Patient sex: F
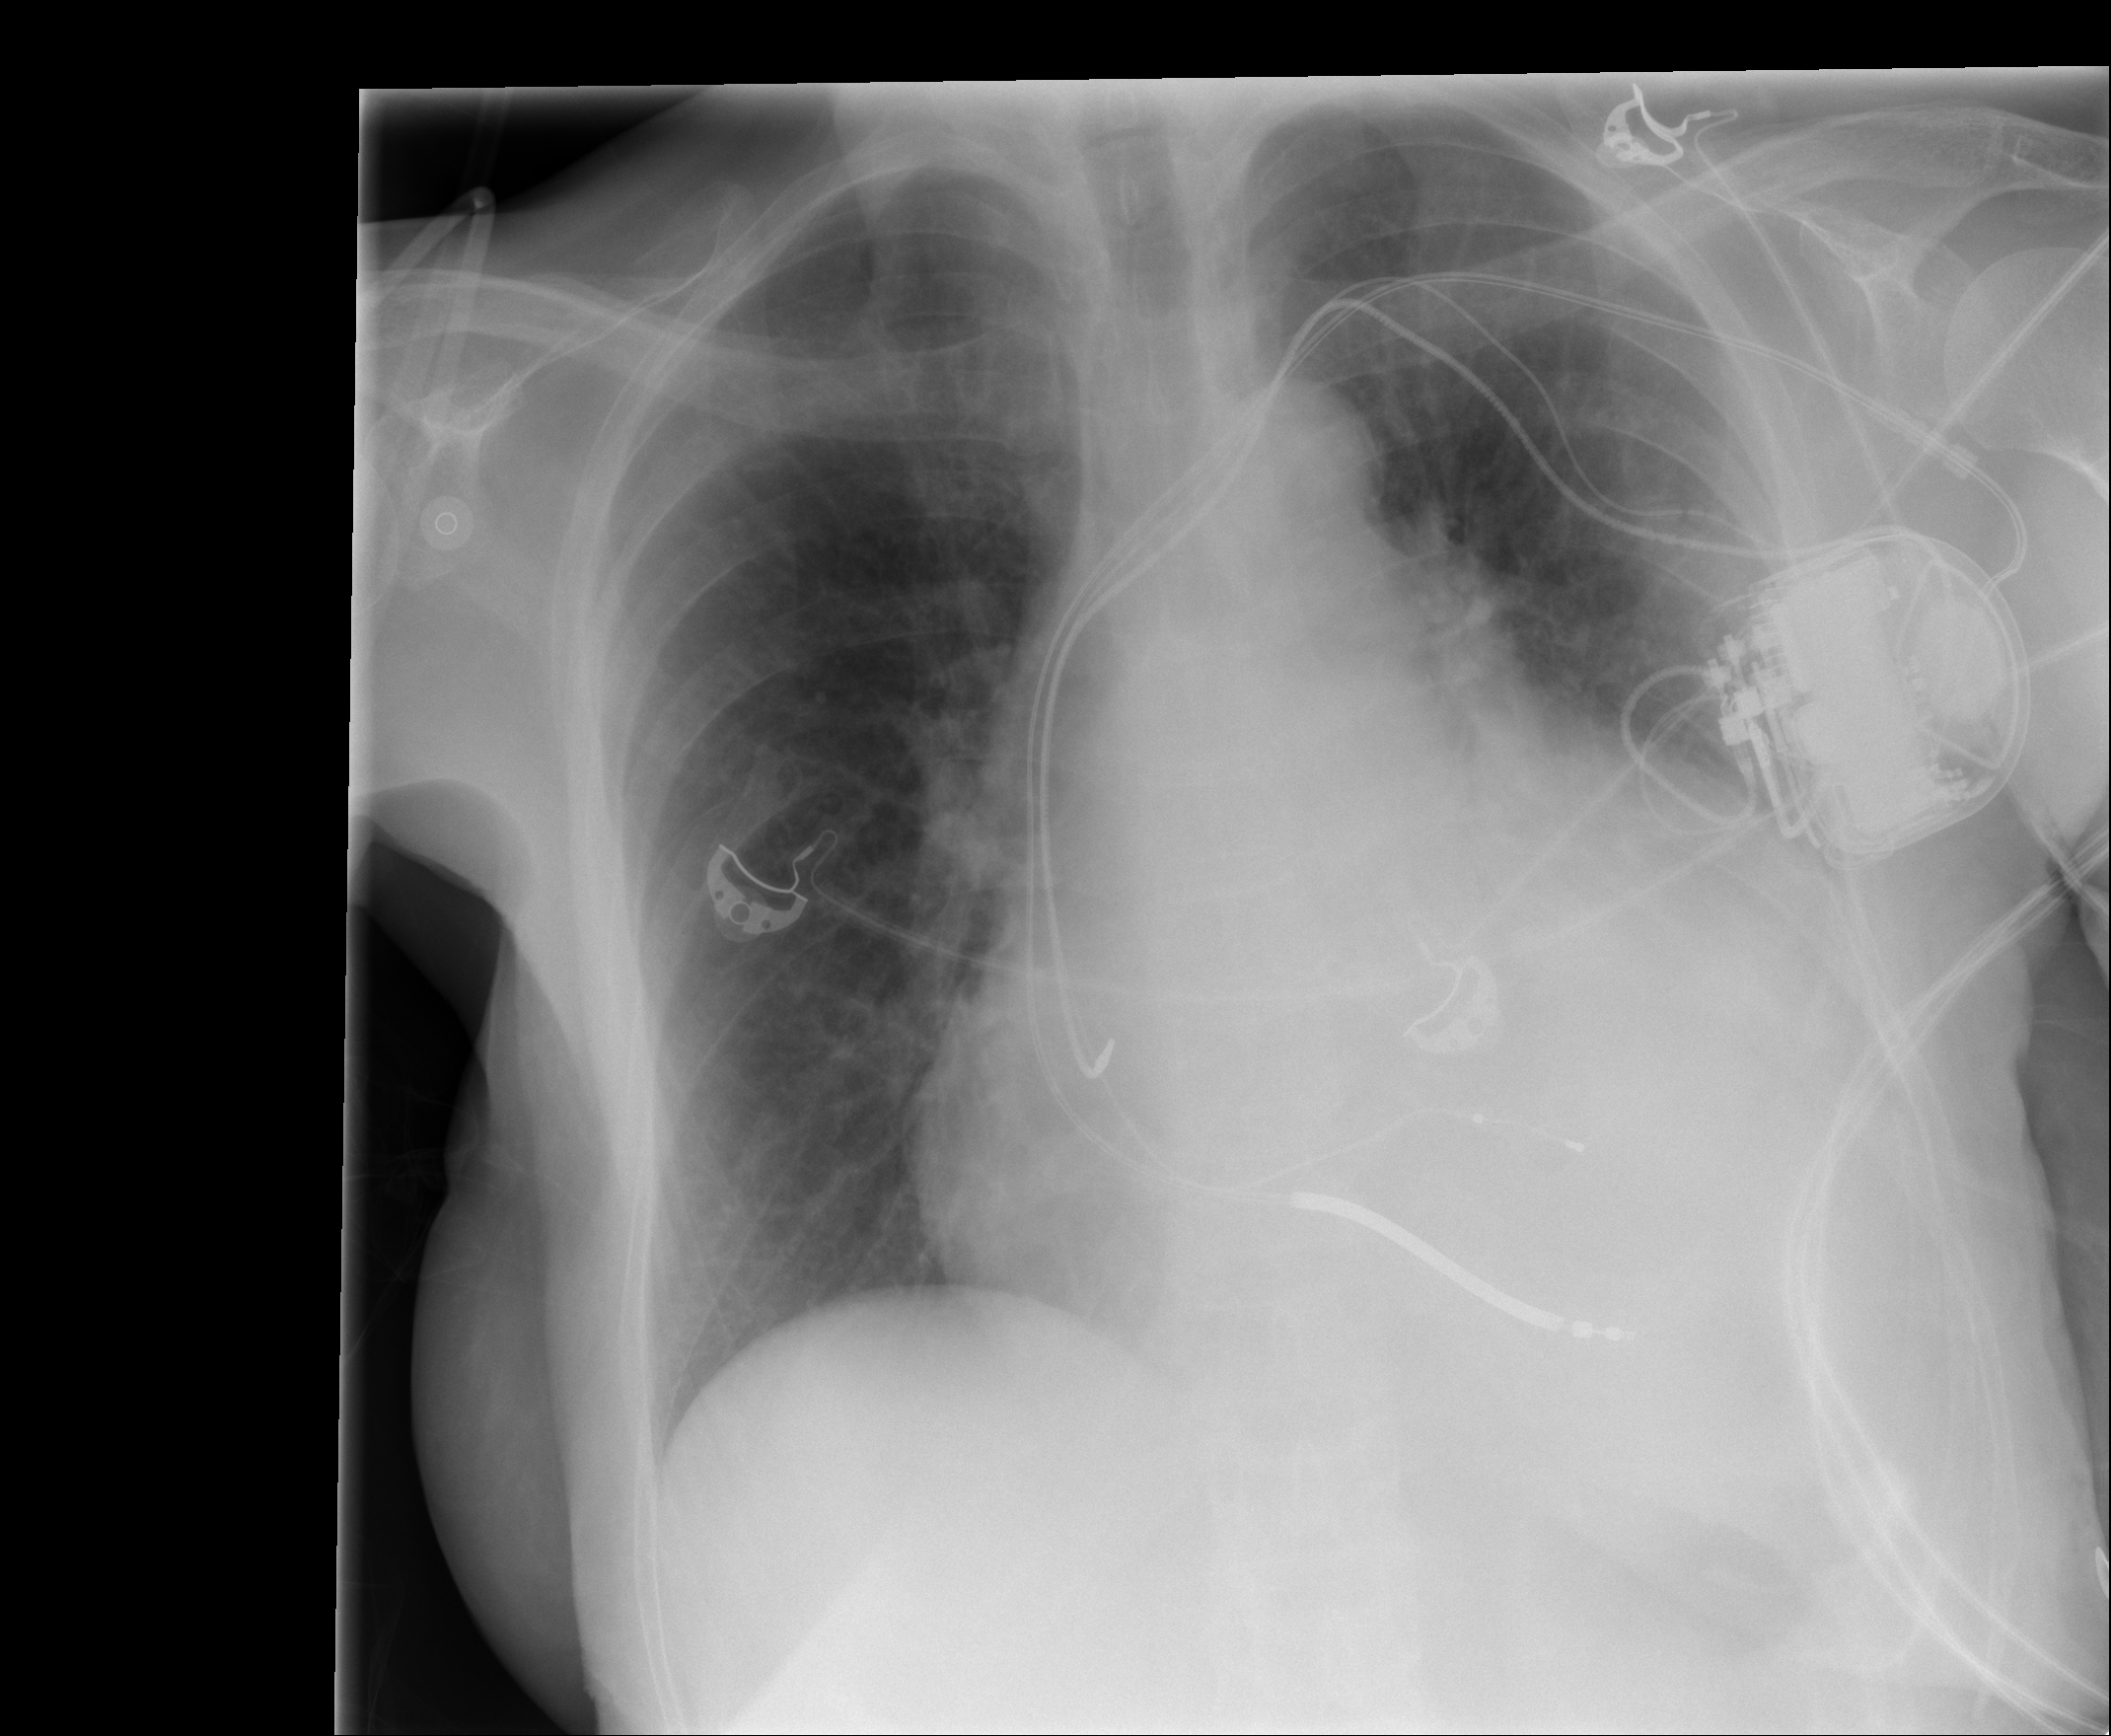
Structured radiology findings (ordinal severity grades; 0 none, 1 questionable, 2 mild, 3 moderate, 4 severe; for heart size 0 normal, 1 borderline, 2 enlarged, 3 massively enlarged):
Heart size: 3
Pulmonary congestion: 1
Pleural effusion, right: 0
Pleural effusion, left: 0
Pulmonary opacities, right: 0
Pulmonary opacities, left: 0
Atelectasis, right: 0
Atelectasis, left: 0